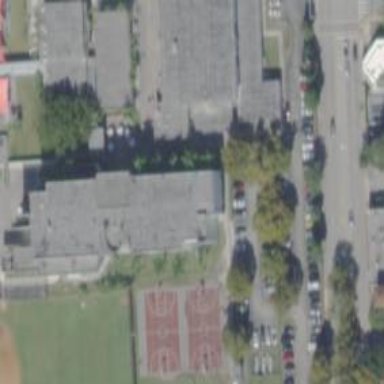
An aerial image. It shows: School.